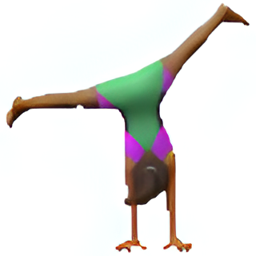
Name: woman doing cartwheel type 5
Emoji: 🤸🏾‍♀️
Group: People & Body
Sub-group: person-sport